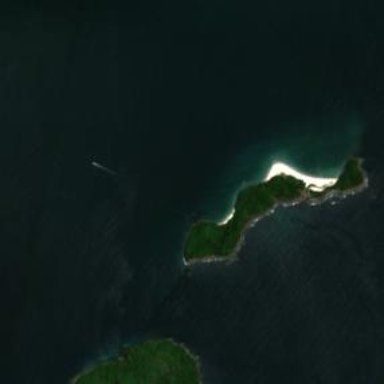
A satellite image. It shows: Islet located along the natural coastline.